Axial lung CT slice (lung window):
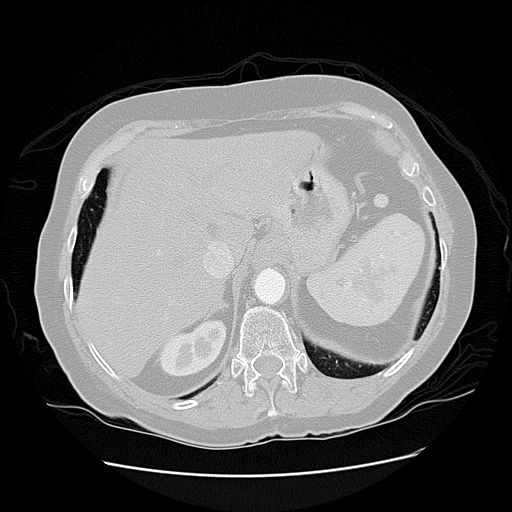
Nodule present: no